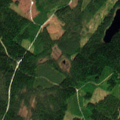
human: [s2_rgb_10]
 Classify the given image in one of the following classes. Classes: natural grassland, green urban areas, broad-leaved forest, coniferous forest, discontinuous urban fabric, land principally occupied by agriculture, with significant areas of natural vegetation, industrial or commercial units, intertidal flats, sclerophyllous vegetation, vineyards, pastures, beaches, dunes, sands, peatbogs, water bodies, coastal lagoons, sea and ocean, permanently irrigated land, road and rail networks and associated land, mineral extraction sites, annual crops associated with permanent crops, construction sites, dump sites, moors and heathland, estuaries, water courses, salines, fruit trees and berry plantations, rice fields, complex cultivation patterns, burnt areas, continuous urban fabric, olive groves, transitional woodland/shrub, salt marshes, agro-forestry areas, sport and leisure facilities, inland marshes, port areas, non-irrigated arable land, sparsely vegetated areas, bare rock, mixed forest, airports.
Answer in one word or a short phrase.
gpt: coniferous forest